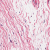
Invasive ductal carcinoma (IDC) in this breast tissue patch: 0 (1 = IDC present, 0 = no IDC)